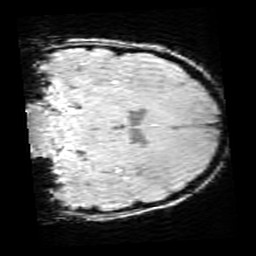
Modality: SWI
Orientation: coronal
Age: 10
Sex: male
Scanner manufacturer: siemens
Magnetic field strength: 3 T
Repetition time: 0.027 s
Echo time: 0.02 s